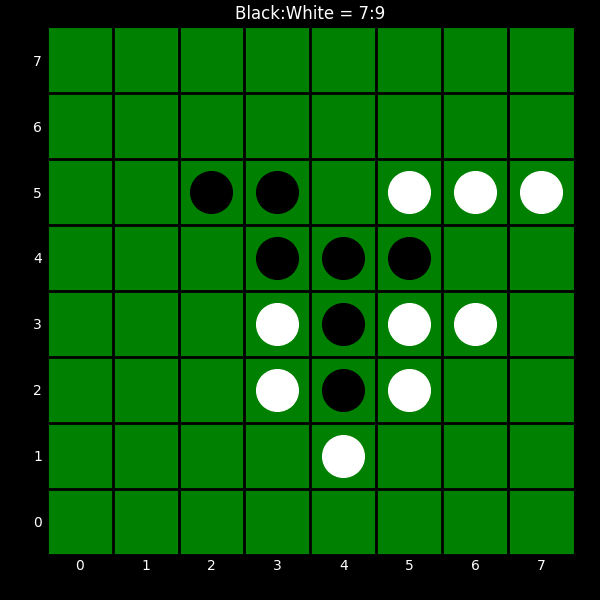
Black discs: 7
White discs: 9